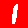
Digit: 1